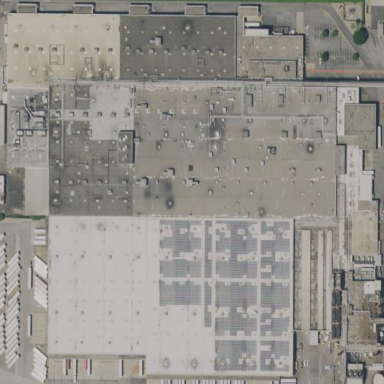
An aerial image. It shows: Factory building.